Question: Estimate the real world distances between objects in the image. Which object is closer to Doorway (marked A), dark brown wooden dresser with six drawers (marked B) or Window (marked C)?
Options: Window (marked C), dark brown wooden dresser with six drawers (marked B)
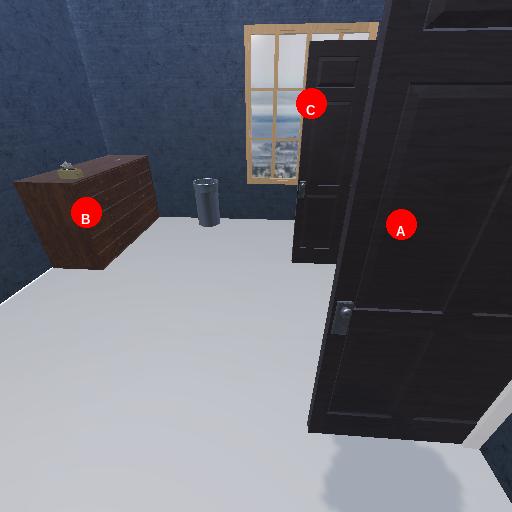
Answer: Window (marked C)